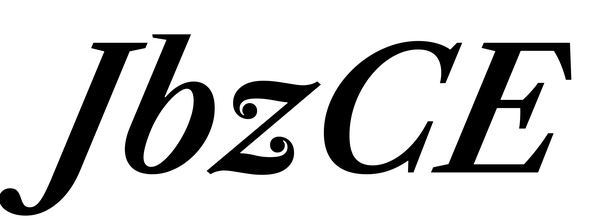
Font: LibreCaslonText-Italic_SemiBold_Italic